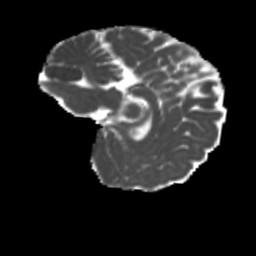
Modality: MD
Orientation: sagittal
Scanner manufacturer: siemens
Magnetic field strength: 3 T
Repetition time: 4 s
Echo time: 0.0594 s